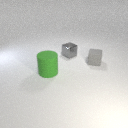
small gray rubber cube to the right of large green rubber cylinder